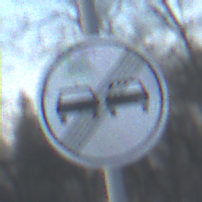
Verkehrszeichen: EndeUeberholverbot
Umgebung: Outdoor, Suburban
Tageszeit: SunriseSunset
Wetter: PartlyCloudy
Licht: Natural
Jahreszeit: Winter
Kontrast: MediumContrast